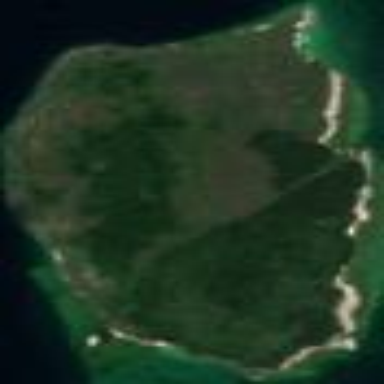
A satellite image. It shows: Island.